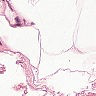
Metastatic tissue present: no